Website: lowes
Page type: review-order
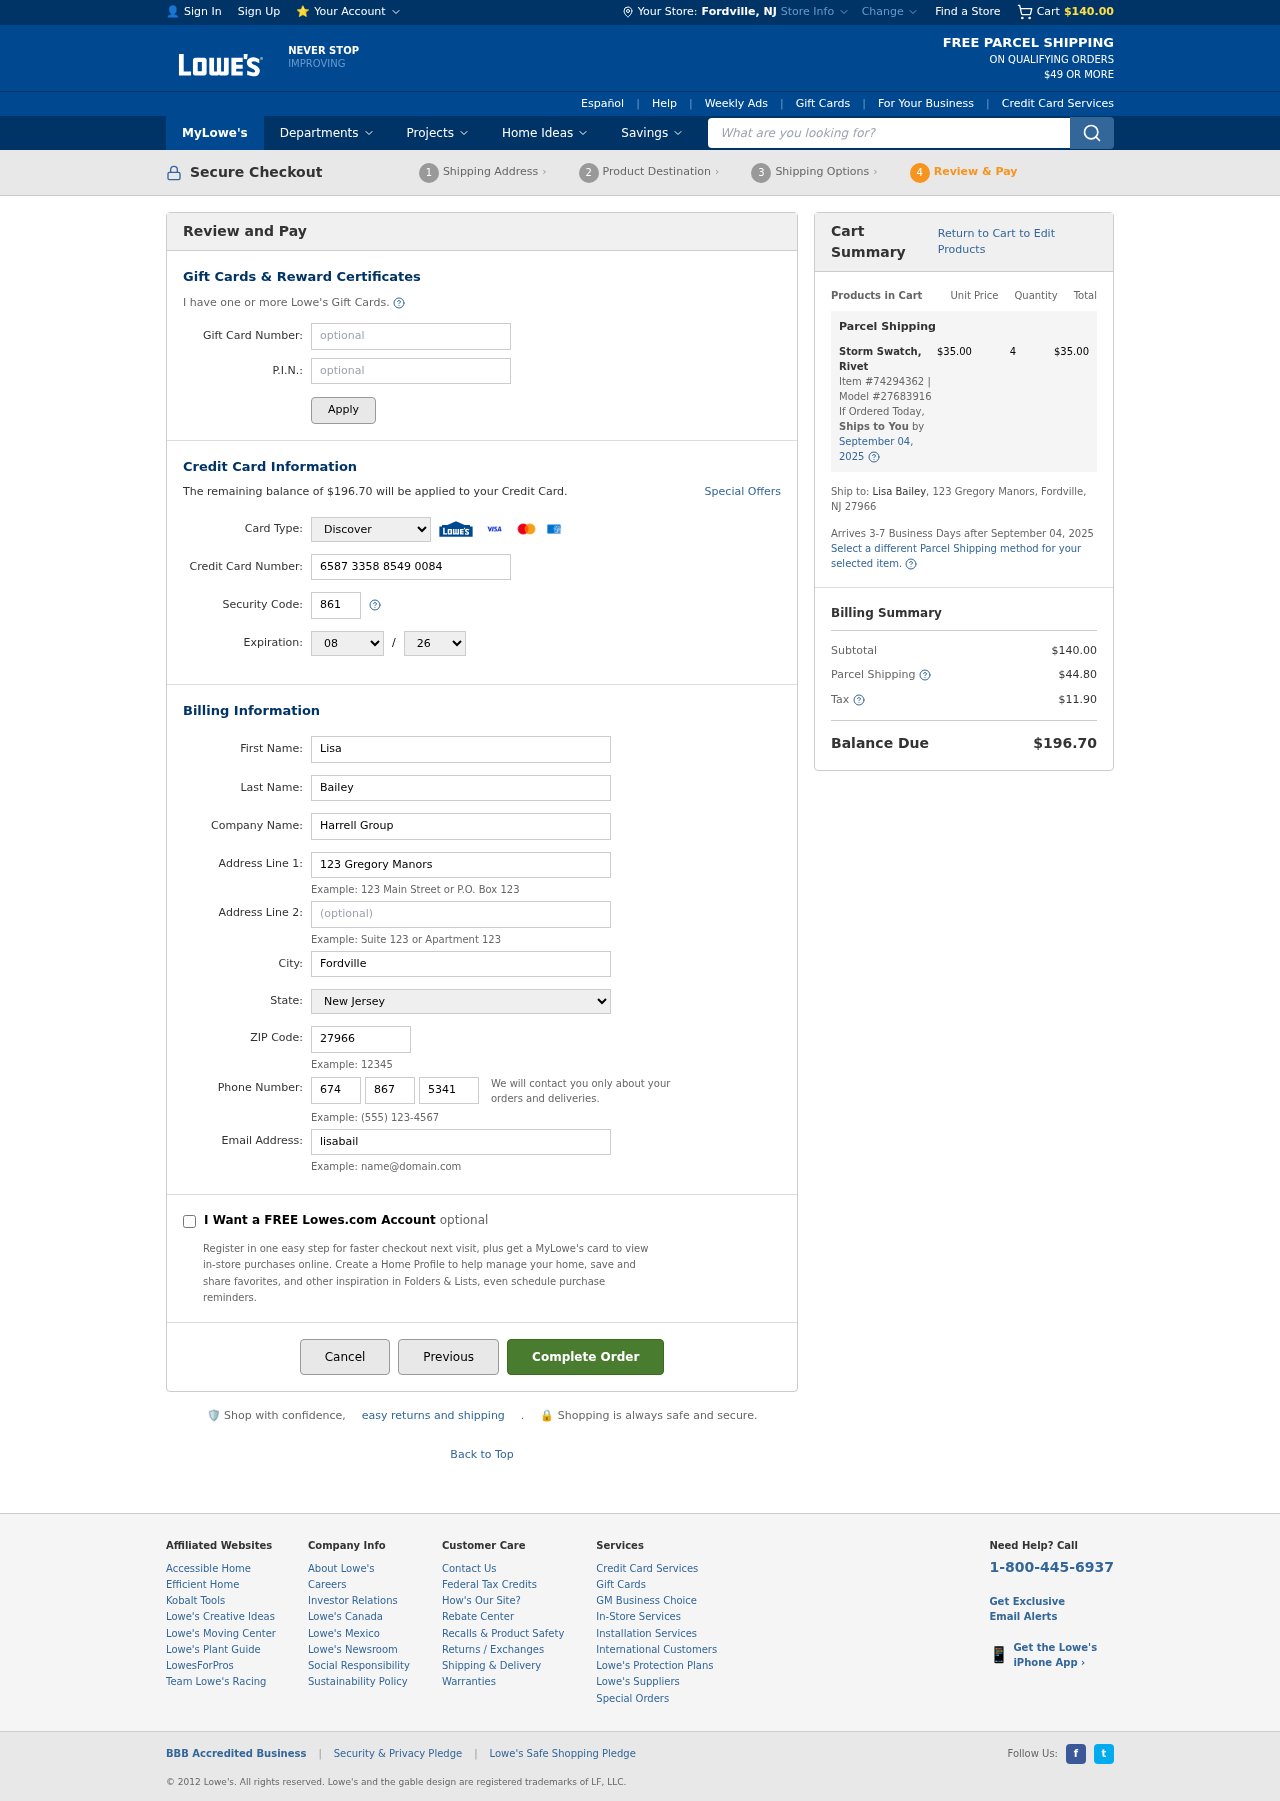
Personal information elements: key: PII_CARD_CVV
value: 861
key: PII_CARD_EXPIRY_MONTH
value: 08
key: PII_CARD_EXPIRY_YEAR
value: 26
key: PII_CARD_NUMBER
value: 6587 3358 8549 0084
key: PII_CARD_TYPE
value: Discover
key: PII_CITY
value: Fordville
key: PII_CITY_STATE
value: Fordville, NJ
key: PII_COMPANY
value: Harrell Group
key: PII_EMAIL
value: lisabailey@gmail.com
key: PII_FIRSTNAME
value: Lisa
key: PII_LASTNAME
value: Bailey
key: PII_PHONE_AREA
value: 674
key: PII_PHONE_PREFIX
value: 867
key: PII_PHONE_SUFFIX
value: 5341
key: PII_POSTCODE
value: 27966
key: PII_STATE
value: New Jersey
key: PII_STREET
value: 123 Gregory Manors
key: PII_STREET2
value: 123 Gregory Manors
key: PII_FULLNAME2
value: Lisa Bailey
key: PII_STATE_ABBR
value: NJ
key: PII_POSTCODE_FULL
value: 27966
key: PII_CITY_STATE_ZIP
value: Fordville, NJ 27966
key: PII_POSTCODE_NUMERIC
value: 27966
Product elements: key: PRODUCT1_NAME
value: Storm Swatch, Rivet
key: PRODUCT1_PRICE
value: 35
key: PRODUCT1_QUANTITY
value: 4
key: PRODUCT1_ITEM_NUMBER
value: Item #74294362
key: PRODUCT1_MODEL_NUMBER
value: Model #27683916
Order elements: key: ORDER_SUBTOTAL
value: $140.00
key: ORDER_BALANCE_DUE
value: $196.70
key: ORDER_SHIPPING_DATE
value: September 04, 2025
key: ORDER_ITEM_TOTAL
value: $35.00
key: ORDER_SHIPPING_DATE2
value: September 04, 2025
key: ORDER_SHIPPING_COST
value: $44.80
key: ORDER_TAX
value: $11.90
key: ORDER_TOTAL
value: $196.70
Search elements: key: HEADER_SEARCH
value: What are you looking for?